Question: I have a huge collection of data with date, client and its NFS usage. I'm using lattice R package for plotting, <URL>.
Now, my code is this:
'''
require(lattice)
logfile <- read.table(file="nfsclients-2d.log")
names(logfile) <- c("Date","Client","Operations")
allcol <- c("blue","chocolate4","cornflowerblue","chartreuse4","brown3","darkorange3","darkorchid3","red","deeppink4","lightsalmon3","yellow","mistyrose4","seagreen3","green","violet","palegreen4","grey","slateblue3","tomato2","darkgoldenrod2","chartreuse","orange","black","yellowgreen","slategray3","navy","firebrick1","darkslategray3","bisque3","goldenrod4","antiquewhite2","coral","blue4","cyan4","darkred","orangered","purple4","royalblue4","salmon")
col=allcol[0:length(levels(logfile$Client))]
svg(filename="/tmp/nfsclients-2d.svg",width=14,height=7)
times <- as.POSIXct(strptime(levels(logfile$Date), format="%m/%d-%H:%M"))
logfile$Date <- times[logfile$Date]
xyplot(Operations~Date,group=Client,data=logfile,jitter.x=T,jitter.y=T,
aspect = 0.5, type = "l",
par.settings=list(superpose.line=list(col=col,lwd=3)),
xlab="Time", ylab="Operations", main="NFS Operations (last 2 days, only clients with >40 operations/sec)",
key=list( text=list(levels(logfile$Client)), space='right',
lines=list(col=col),columns=1,lwd=3,cex=0.75))
dev.off()
'''
And the output file is this (stripped out the legend):

The X axis values are not very useful here: "tue" "tue" "wed" "wed". It seems that it only takes the first significative value as label. Some more labels (maybe 6 or 7) would be more useful also.
When plotting 2 weeks it's even worse. Only 2 values are displayed on the X axis: "2012" "2013". Not even repeated, only 2 values!
The <URL>.
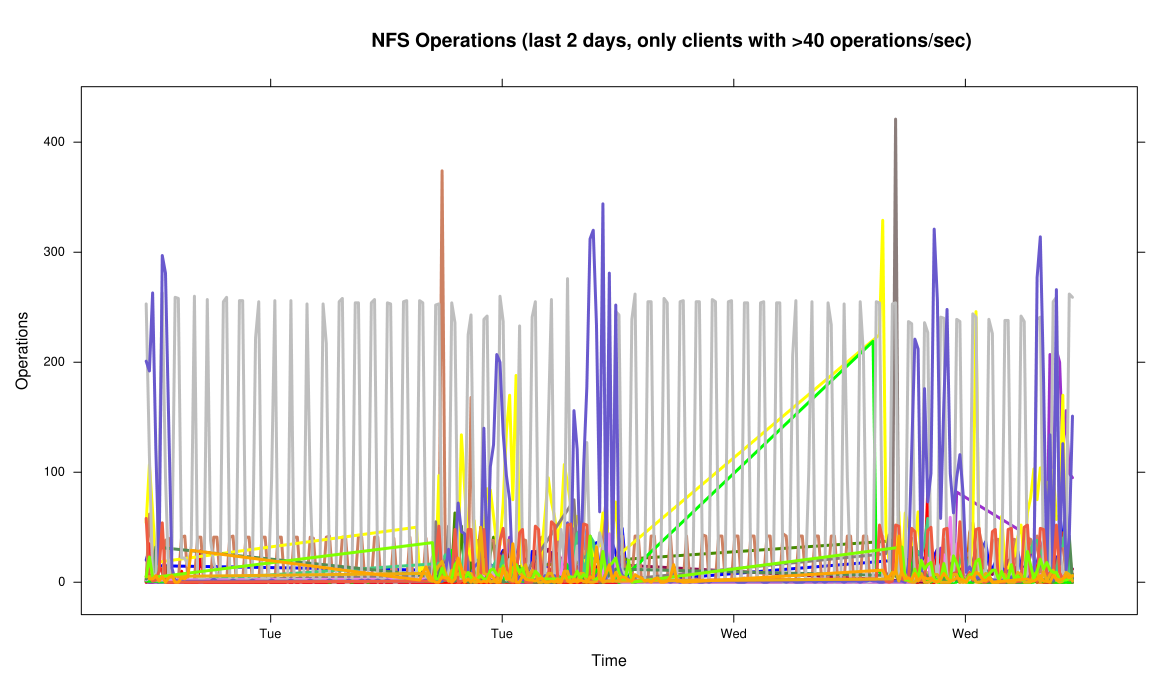
Answer: You will need to construct a proper interval for this axis. If this is really the prior two days then perhaps something like:
'''
interval <- as.POSIXct( Sys.Date() - c(1,3) )
'''
Then you need to construct a scales argument for the x-axis:
'''
xyplot(Operations~Date,group=Client,data=logfile,jitter.x=T,jitter.y=T,
aspect = 0.5, type = "l",
scales=list(x=list(at= ....... ,
labels=format( ......, "%H:%M") ),
#rest of code
)
'''
What you put in for the ..... value will be something along the lines of:
'''
seq( interval[2], interval[1], by="4 hour")
'''
This is what is returned from a 'format.POSIXt' call:
'''
> format( seq( interval[2], interval[1], by="4 hour") , "%H:%M")
[1] "16:00" "20:00" "00:00" "04:00" "08:00" "12:00" "16:00" "20:00" "00:00" "04:00" "08:00" "12:00"
[13] "16:00"
'''